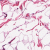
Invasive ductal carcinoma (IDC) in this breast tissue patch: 0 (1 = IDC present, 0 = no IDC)